Question: I'm modifying a WordPress theme and I have this piece of code:
'''
// Product link
$product_link_atts = ' href="' . esc_url( get_permalink() ) . '"';
<a<?php echo $product_link_atts; ?>><!-- Begin my a tag -->
<div class="nm-shop-loop-details">
<?php if ( $nm_globals['wishlist_enabled'] ) : ?>
<div class="nm-shop-loop-wishlist-button"><?php nm_wishlist_button(); ?></div>
<?php endif; ?>
<h3><a<?php echo $product_link_atts; ?>><?php the_title(); ?></a></h3>
<?php
/**
* Hook: woocommerce_shop_loop_item_title.
*/
do_action( 'woocommerce_shop_loop_item_title' );
?>
<div class="nm-shop-loop-after-title <?php echo esc_attr( $nm_theme_options['product_action_link'] ); ?>">
<div class="nm-shop-loop-price">
<?php
/**
* Hook: woocommerce_after_shop_loop_item_title.
*
* @hooked woocommerce_template_loop_price - 10
*/
do_action( 'woocommerce_after_shop_loop_item_title' );
?>
</div>
<div class="nm-shop-loop-actions">
<?php
if ( $quickview_enabled ) {
echo apply_filters( 'nm_product_quickview_link', '<a' . $quickview_link_atts . '>' . esc_html__( 'Show more', 'nm-framework' ) . '</a>' );
}
/**
* Hook: woocommerce_after_shop_loop_item.
*
* @hooked woocommerce_template_loop_add_to_cart - 10
*/
do_action( 'woocommerce_after_shop_loop_item' );
?>
</div>
</div>
</div>
</a><!-- Close my a tag -->
'''
I'm trying to wrap an a tag around this piece of code (starts line 4).
'''
<a<?php echo $product_link_atts; ?>><!-- Begin my a tag -->
'''
But somehow the a tag is broken when it's compiled.
This is how it looks like when inspected via Chrome:

As you can see the a element is being closed before it wraps itself around the div. I've done some research and I read that since HTML5 it's possible to wrap a elements around div elements.
I'm not really sure what I'm missing here, am I just missing something stupid, or am I actually trying to do something that doesn't work.
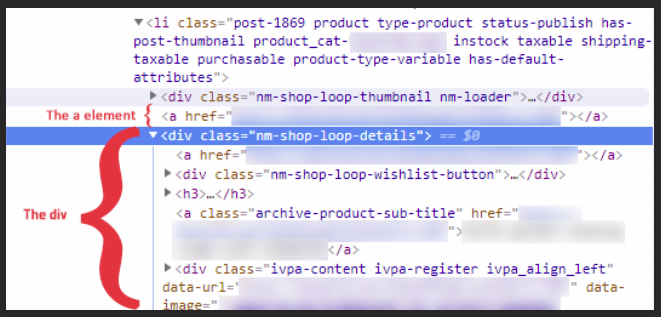
Answer: HTML forbids nesting anchor tags inside other anchor tags.
This is why you won't be able to do it and this is why it closes itself before it happens.
<URL>